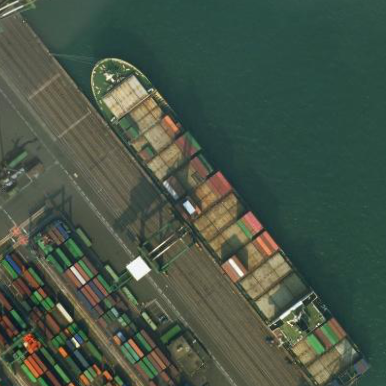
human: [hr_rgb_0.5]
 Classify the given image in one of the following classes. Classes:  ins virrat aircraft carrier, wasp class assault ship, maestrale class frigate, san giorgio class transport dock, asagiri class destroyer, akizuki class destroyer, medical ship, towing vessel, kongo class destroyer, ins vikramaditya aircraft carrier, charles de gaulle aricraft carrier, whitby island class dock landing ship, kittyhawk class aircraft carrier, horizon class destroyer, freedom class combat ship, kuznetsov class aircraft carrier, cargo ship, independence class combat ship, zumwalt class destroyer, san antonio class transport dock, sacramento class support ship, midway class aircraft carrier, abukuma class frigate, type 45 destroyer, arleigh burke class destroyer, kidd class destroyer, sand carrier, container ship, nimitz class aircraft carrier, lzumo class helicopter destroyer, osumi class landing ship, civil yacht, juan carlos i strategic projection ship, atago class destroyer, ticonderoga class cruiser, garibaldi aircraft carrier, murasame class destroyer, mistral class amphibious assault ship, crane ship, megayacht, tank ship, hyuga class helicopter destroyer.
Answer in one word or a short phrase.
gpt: Container ship